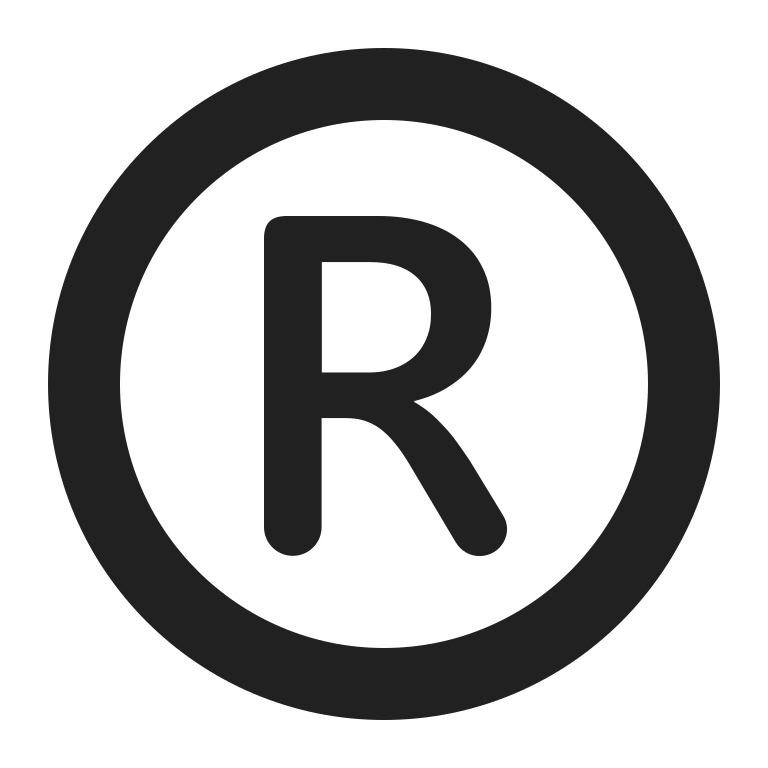
registered high contrast